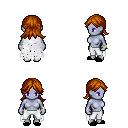
a pixel art fantasy rpg character, female body template, dark elf, purple skin, white tattered cape, white pants, brunette loose hair, bracelets, black slippers, four views (front, back, left, right), 2x2 character sprite sheet, small pixel art, hard edges, no anti-aliasing